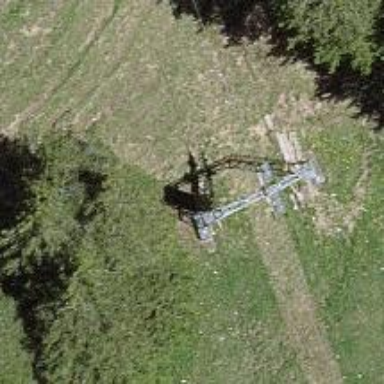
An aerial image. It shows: Pylon for aerialway.